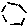
Label: hexagon